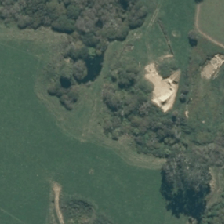
Land cover: deciduous_hardwood